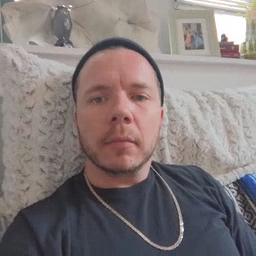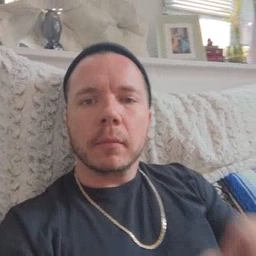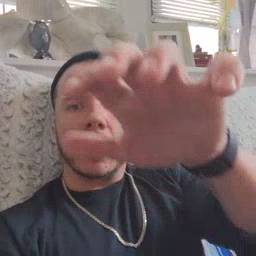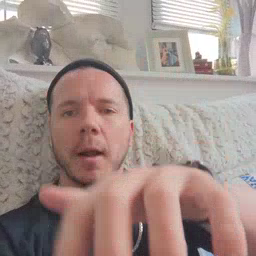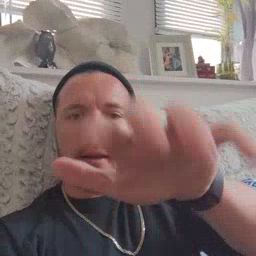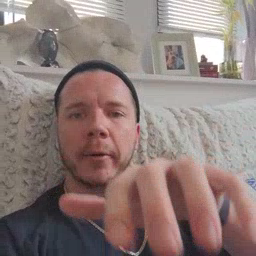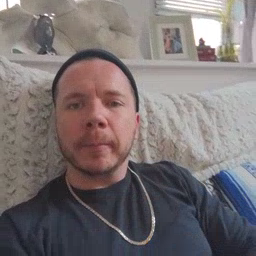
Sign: alligator